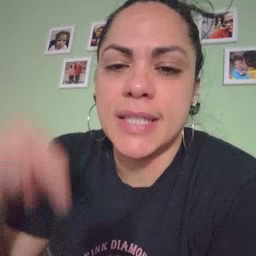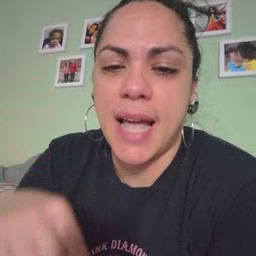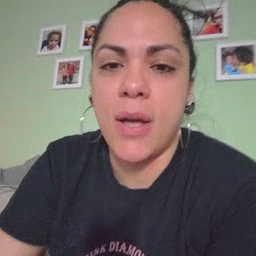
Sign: down